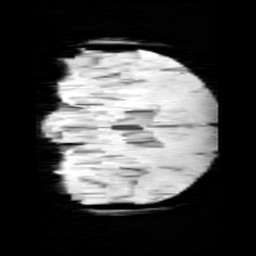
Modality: minIP
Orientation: coronal
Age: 11
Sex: male
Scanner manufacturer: siemens
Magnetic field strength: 3 T
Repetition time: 0.027 s
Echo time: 0.02 s